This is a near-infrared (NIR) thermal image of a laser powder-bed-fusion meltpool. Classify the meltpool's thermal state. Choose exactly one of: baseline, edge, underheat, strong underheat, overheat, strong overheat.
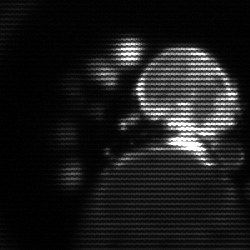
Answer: baseline